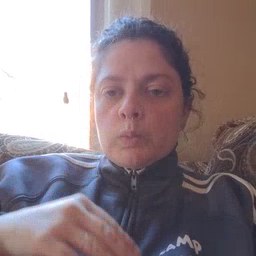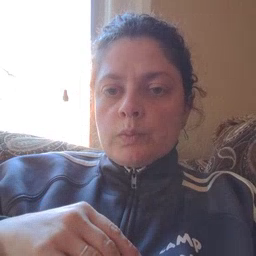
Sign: blue